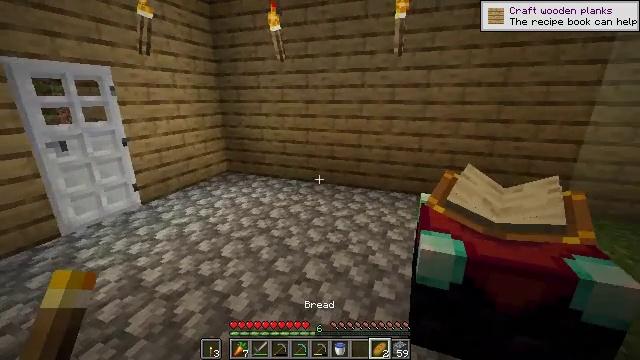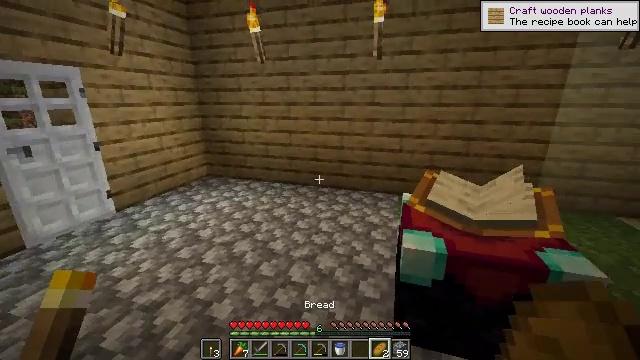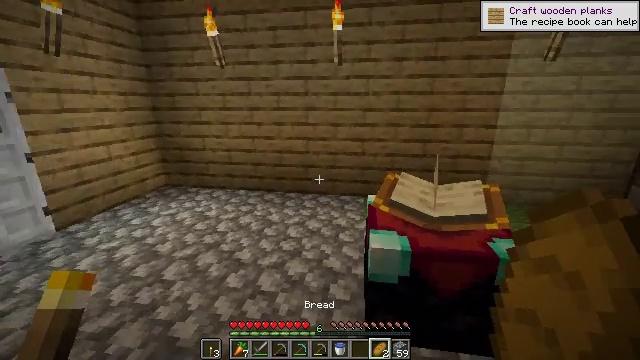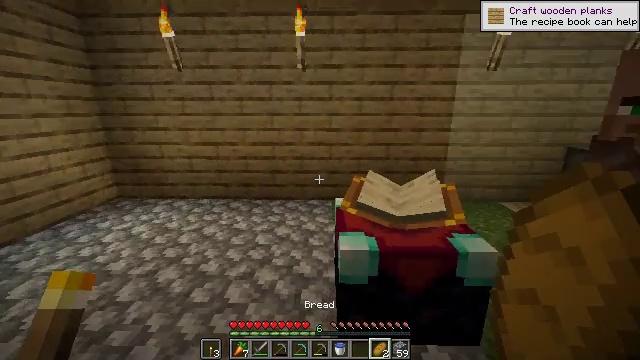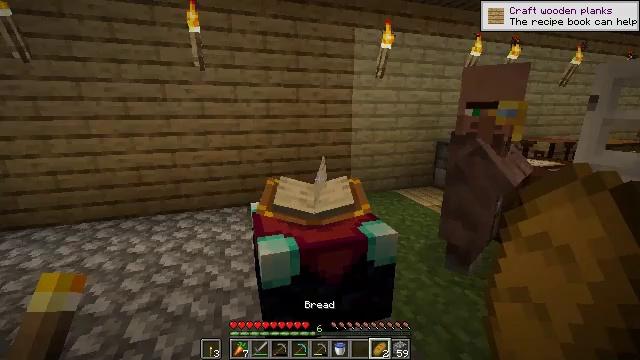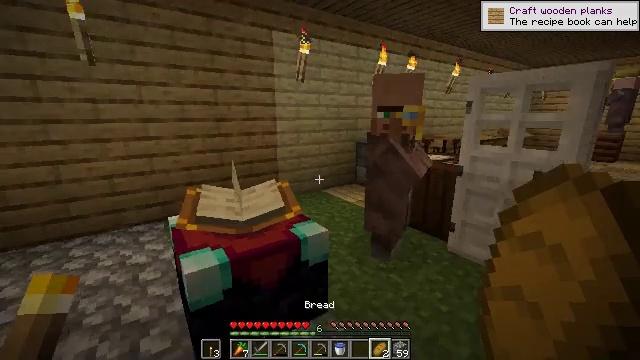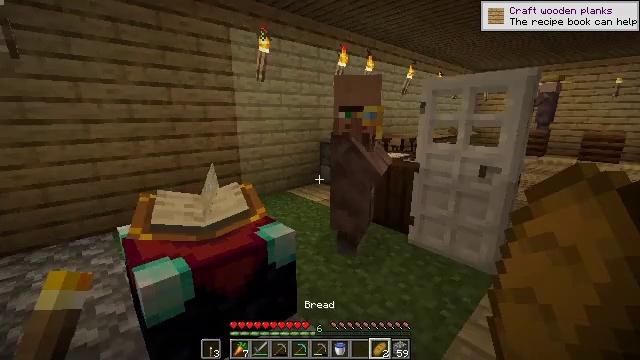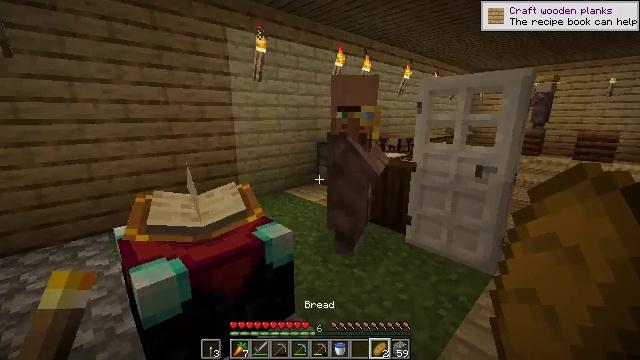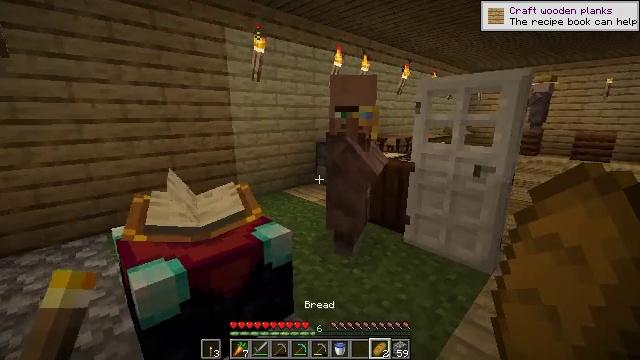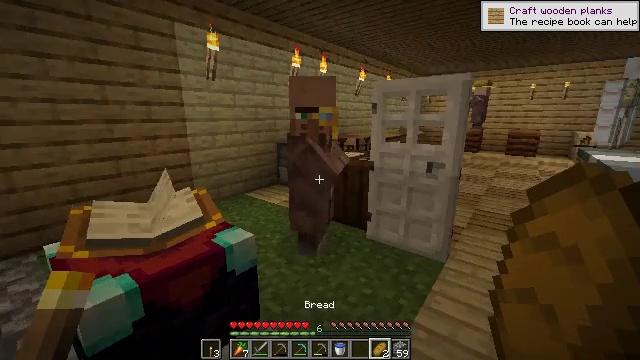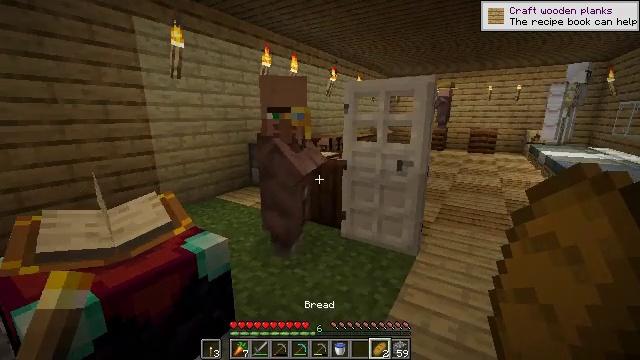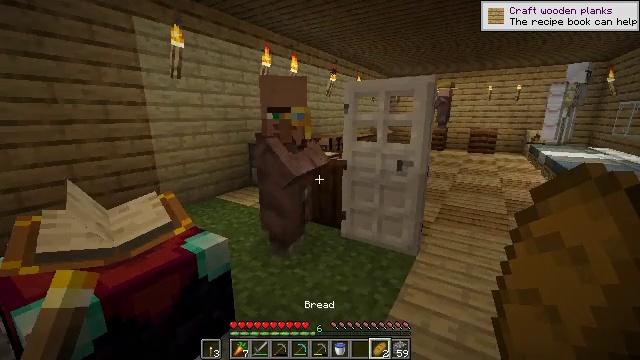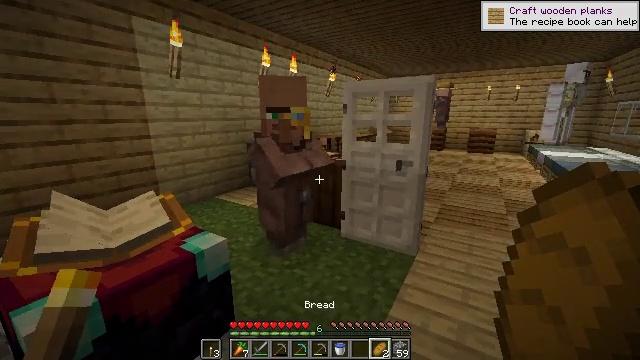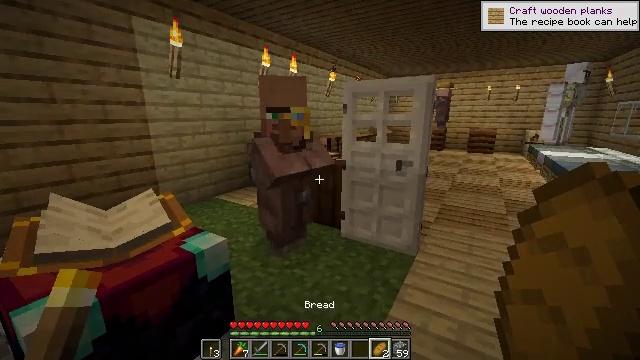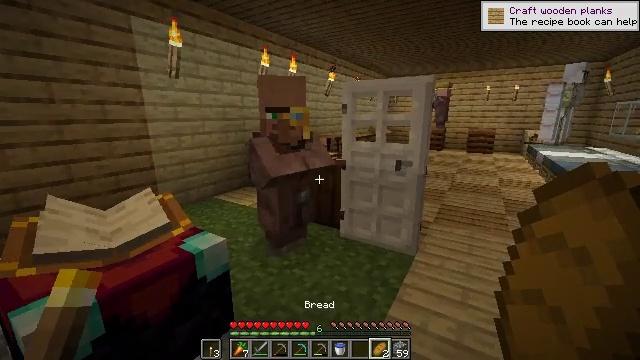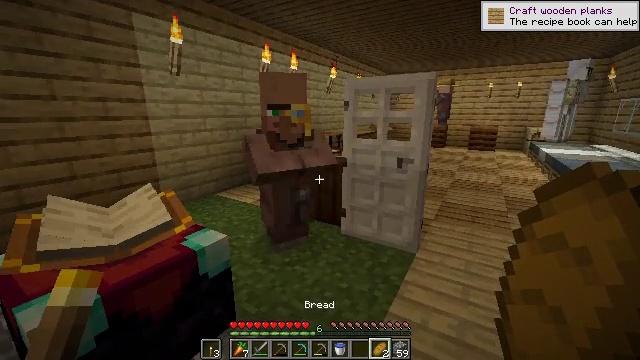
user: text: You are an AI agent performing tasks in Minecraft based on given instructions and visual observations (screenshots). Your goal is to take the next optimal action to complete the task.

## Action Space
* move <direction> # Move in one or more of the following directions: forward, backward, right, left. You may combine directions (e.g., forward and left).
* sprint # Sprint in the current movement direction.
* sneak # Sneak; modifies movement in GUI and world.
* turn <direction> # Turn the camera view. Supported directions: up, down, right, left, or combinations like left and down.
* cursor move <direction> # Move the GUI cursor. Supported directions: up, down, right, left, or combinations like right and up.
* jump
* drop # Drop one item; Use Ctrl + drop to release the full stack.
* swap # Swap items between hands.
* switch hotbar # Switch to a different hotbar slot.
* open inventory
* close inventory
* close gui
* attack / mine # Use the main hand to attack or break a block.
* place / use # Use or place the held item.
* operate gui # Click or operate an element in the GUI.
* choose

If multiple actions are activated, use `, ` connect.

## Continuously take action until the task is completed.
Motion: motion action
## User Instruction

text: Remove a bread from the inventory.
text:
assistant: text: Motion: turn right
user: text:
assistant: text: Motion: turn right and up
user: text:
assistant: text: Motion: turn right and up
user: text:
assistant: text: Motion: turn right
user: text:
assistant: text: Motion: turn right
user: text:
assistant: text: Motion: turn right
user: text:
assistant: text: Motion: no_op
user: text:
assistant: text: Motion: no_op
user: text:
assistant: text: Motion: turn right
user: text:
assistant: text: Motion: turn right
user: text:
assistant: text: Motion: no_op
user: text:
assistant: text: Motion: no_op
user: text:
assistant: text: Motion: no_op
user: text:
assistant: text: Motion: no_op
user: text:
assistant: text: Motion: no_op
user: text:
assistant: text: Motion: no_op
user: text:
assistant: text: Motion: no_op
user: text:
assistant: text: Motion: no_op
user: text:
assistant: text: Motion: no_op
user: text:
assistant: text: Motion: no_op
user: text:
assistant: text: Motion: no_op
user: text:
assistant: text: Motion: no_op
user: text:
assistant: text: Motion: no_op
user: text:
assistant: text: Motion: no_op
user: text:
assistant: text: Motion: no_op
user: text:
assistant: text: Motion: no_op
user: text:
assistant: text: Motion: no_op
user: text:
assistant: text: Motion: no_op
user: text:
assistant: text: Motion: no_op
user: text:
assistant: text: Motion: no_op